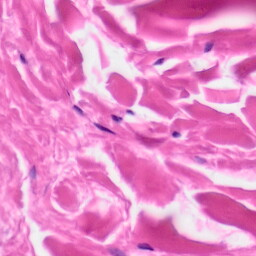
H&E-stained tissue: Skin